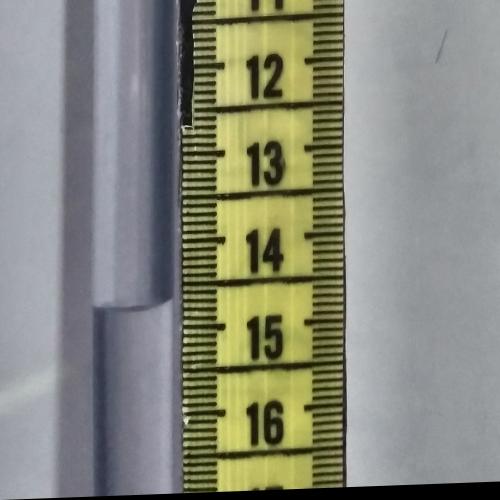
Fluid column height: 14.7 cm